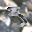
Label: 3